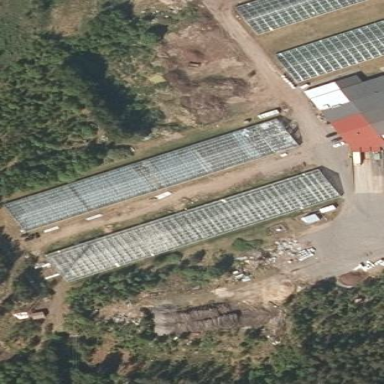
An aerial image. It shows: Greenhouse.